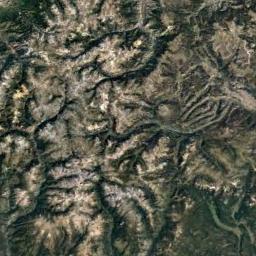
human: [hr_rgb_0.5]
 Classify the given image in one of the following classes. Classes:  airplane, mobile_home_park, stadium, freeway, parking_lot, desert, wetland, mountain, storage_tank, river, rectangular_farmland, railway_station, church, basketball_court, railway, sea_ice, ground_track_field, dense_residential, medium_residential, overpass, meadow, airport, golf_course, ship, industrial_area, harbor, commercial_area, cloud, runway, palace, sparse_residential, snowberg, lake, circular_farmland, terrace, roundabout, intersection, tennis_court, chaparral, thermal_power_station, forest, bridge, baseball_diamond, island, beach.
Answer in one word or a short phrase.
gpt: mountain